Question: I have a menu with 7/8 options. I would like the width of these to be the same because when I try and resize the browser window and reduce the width the menu items go onto the next line (which is fine) however, its very messy. If the menu item width for all was the same then it would look neater. Can anyone help please?

e.g. I want it to be like the red rather than the blue (in image shown)
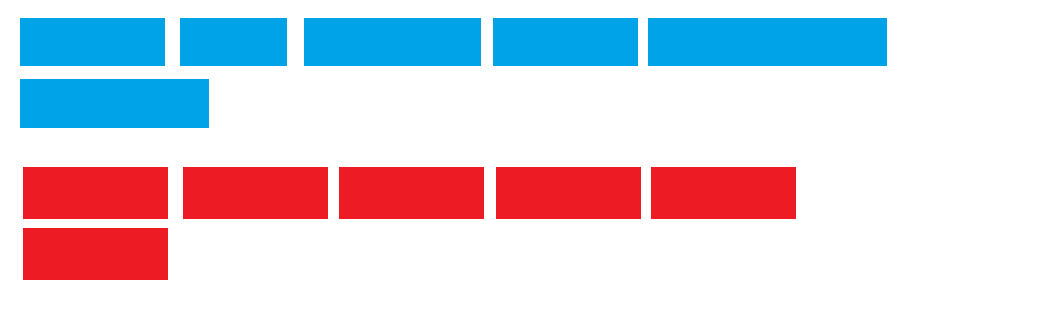
Answer: Try to override the default kendo css:
'''
#your-menu li.k-item {
width: YOUR_WIDTH;
}
'''
I haven't tested, but I'm sure you get the idea. Good luck.